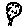
Label: tree